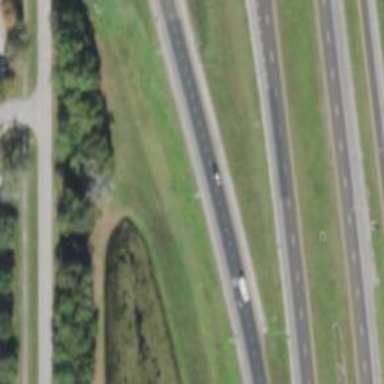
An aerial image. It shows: Motorway link.